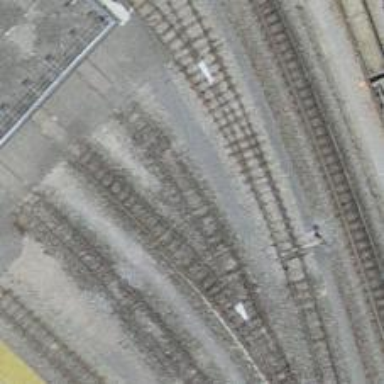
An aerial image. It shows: Narrow-gauge railway yard with electrified tracks featuring contact line.